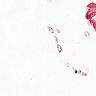
Metastatic tissue present: no